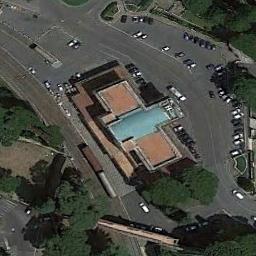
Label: church